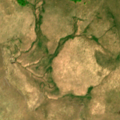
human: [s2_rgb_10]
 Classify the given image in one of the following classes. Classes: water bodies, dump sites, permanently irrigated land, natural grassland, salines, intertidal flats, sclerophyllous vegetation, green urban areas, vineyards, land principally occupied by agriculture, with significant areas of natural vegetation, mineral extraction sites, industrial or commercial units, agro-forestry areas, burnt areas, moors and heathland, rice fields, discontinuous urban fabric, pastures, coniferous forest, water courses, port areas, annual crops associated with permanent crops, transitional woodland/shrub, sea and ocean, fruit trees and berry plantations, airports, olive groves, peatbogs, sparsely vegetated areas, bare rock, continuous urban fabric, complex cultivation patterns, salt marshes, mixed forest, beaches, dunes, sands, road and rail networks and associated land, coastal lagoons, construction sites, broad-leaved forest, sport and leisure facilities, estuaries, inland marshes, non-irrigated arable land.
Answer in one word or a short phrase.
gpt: broad-leaved forest, natural grassland